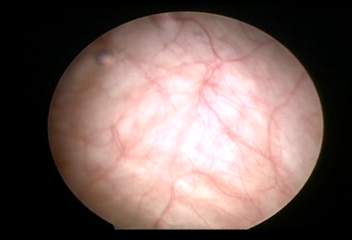
Modality: WLC
Class: Normal mucosa
Bladder cancer association: No